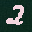
Label: 2